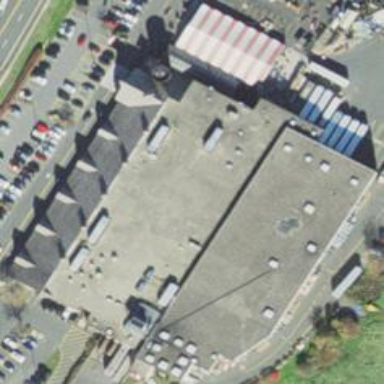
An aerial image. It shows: Supermarket located in building.